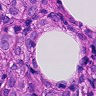
Metastatic tissue present: yes